Field crop: maize
Growth stage: 2
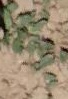
Species: convolvulus